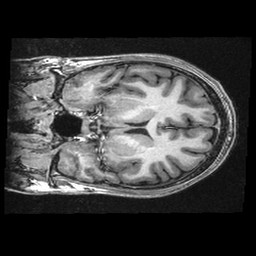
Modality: T1w
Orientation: coronal
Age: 24
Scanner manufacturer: ge
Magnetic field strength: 3 T
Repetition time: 0.008292 s
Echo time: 0.003116 s